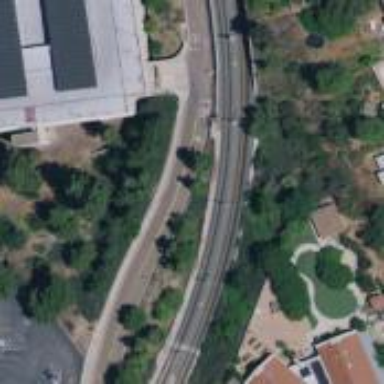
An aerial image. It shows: Light rail railway system with contact lines for electrification.